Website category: jobs
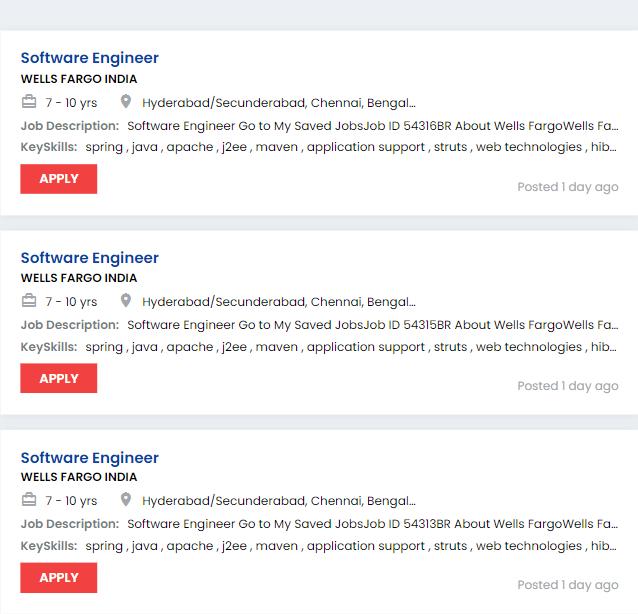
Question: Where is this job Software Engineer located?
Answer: Hyderabad/Secunderabad, Chennai, Bengaluru / Bangalore

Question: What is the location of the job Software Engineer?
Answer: Hyderabad/Secunderabad, Chennai, Bengaluru / Bangalore

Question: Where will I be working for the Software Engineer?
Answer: Hyderabad/Secunderabad, Chennai, Bengaluru / Bangalore

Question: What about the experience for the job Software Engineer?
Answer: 7 - 10 yrs

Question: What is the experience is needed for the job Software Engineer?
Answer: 7 - 10 yrs

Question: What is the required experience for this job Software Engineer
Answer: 7 - 10 yrs

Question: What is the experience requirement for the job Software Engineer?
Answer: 7 - 10 yrs

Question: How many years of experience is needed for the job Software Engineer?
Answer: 7 - 10 yrs

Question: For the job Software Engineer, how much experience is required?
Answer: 7 - 10 yrs

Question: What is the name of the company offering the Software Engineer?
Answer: WELLS FARGO INDIA

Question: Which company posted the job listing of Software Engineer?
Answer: WELLS FARGO INDIA

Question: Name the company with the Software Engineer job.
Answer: WELLS FARGO INDIA

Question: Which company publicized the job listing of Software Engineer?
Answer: WELLS FARGO INDIA

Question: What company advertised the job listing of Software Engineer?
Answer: WELLS FARGO INDIA

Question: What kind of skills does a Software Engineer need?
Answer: spring , java , apache , j2ee , maven , application support , struts , web technologies , hibernate , software engineer , san , junit , ant , weblogic , infrastructure

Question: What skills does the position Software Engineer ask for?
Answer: spring , java , apache , j2ee , maven , application support , struts , web technologies , hibernate , software engineer , san , junit , ant , weblogic , infrastructure

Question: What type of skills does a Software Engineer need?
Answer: spring , java , apache , j2ee , maven , application support , struts , web technologies , hibernate , software engineer , san , junit , ant , weblogic , infrastructure

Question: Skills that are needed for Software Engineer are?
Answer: spring , java , apache , j2ee , maven , application support , struts , web technologies , hibernate , software engineer , san , junit , ant , weblogic , infrastructure

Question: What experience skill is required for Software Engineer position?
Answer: spring , java , apache , j2ee , maven , application support , struts , web technologies , hibernate , software engineer , san , junit , ant , weblogic , infrastructure